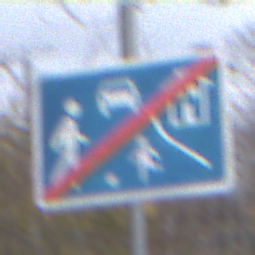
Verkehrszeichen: EndeVerkehrsberuhigterBereich
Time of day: MorningAfternoon
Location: Outdoor (Nature)
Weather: Overcast
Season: NotSpecified
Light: Natural